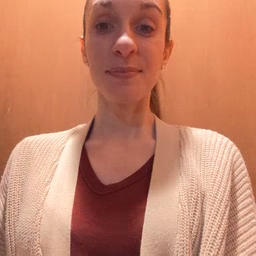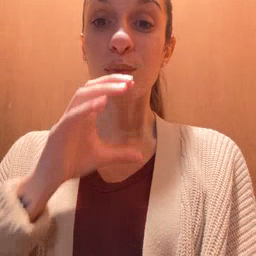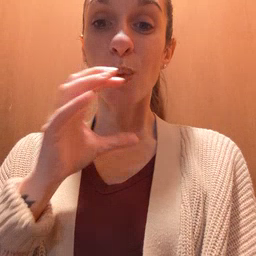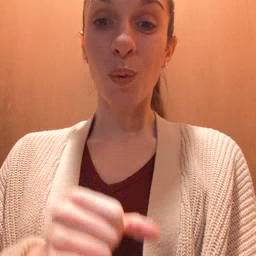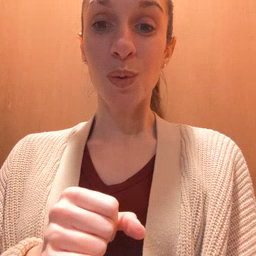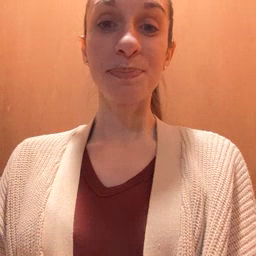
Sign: old